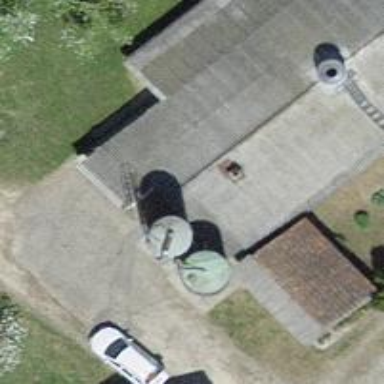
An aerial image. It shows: Silo.